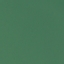
Land use / land cover class: SeaLake